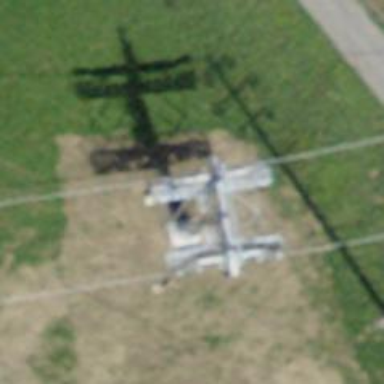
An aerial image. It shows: Pylon for aerialway.